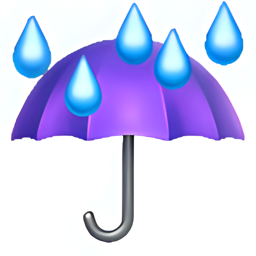
Name: umbrella with rain drops
Emoji: ☔
Group: Travel & Places
Sub-group: sky & weather